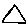
Label: triangle